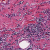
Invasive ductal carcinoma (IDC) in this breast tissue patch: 0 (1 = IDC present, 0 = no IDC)